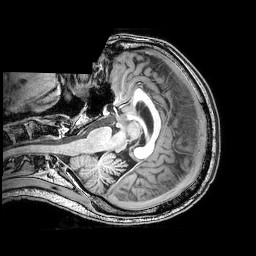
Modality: T1w
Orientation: axial
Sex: male
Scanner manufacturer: philips
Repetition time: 0.008055 s
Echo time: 0.00368 s